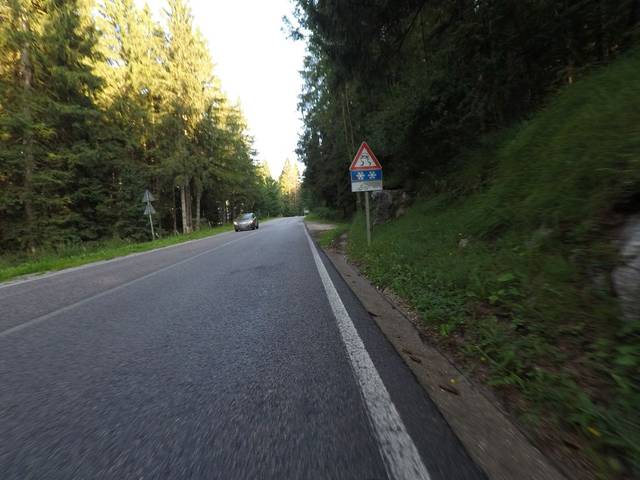
Region: Italy
Coordinates: 45.861, 11.525